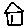
Label: house